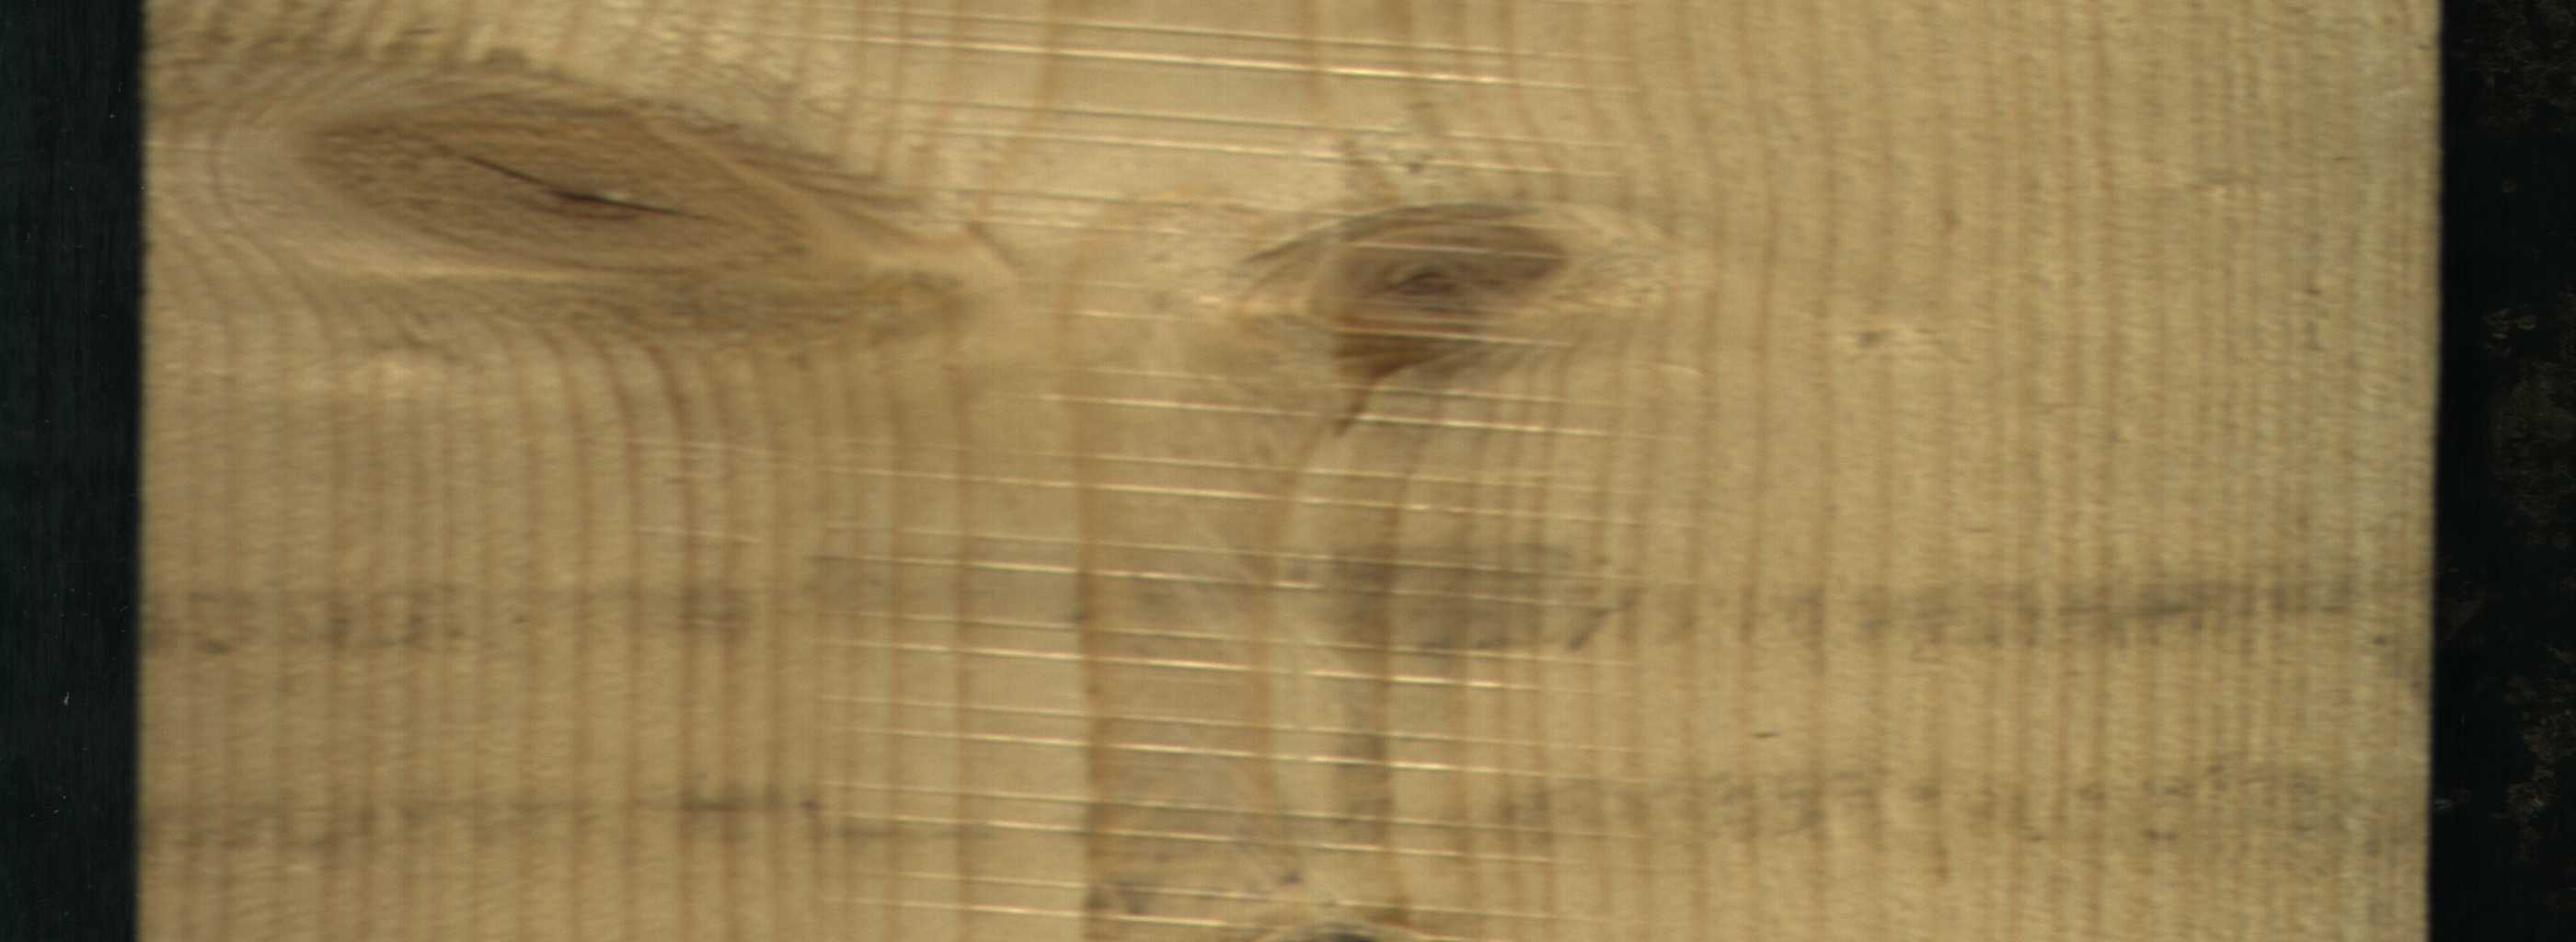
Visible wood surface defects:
knot_with_crack
Live_Knot